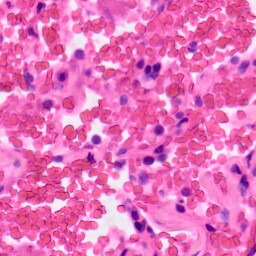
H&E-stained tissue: Lung